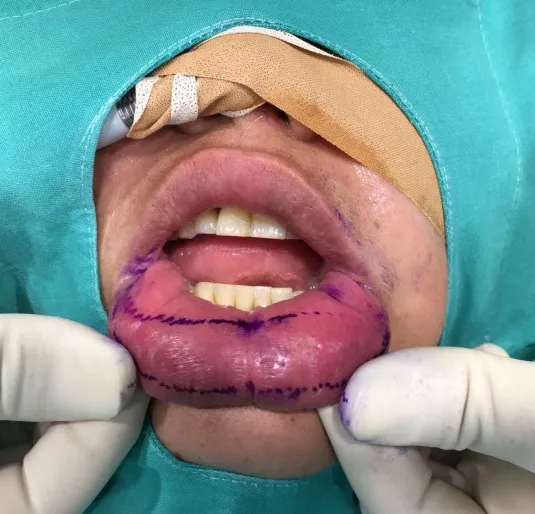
Intraoperative photograph showing the designed incisional pattern.
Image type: medical_photograph (skin_photograph)